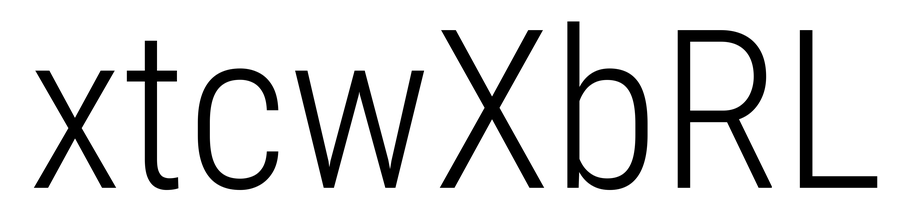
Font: Roboto_Condensed_Light